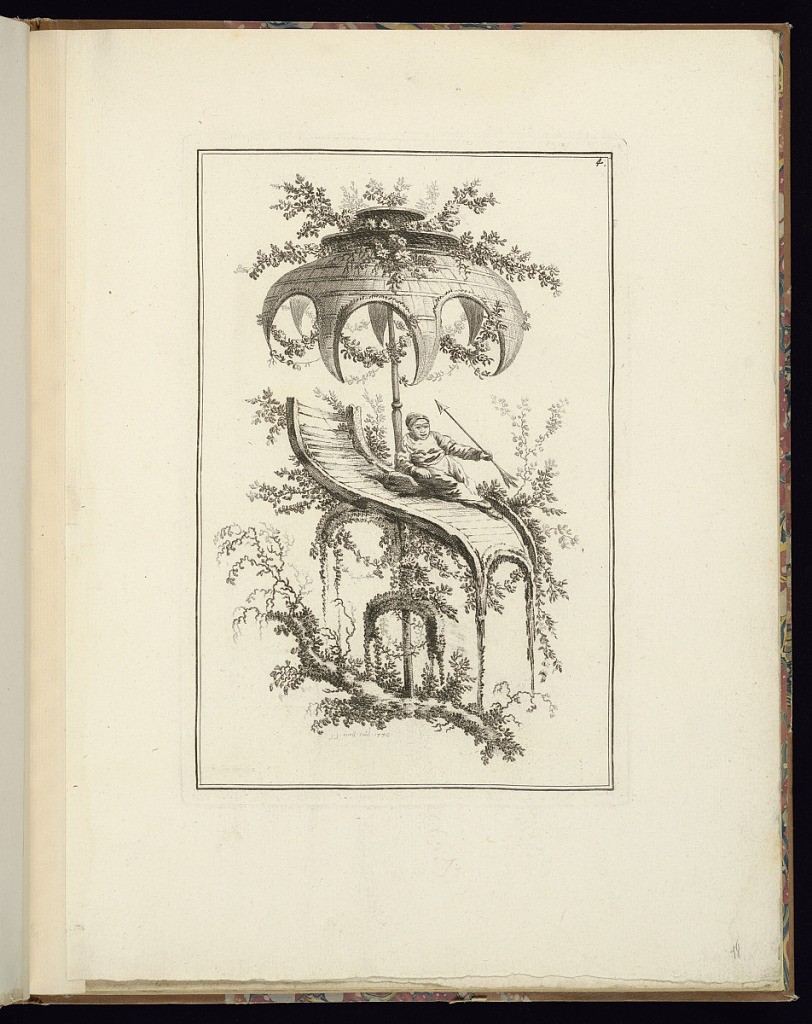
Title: Man with Arrow
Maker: Jean-Baptiste Pillement, French, 1728–1808
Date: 1773
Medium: Etching on laid paper
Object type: Print
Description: Plate from a series of chinoiserie prints depicting figures in landscapes with garden canopies in the form of large parasols. A man sits on an arched wooden platform holding a large arrow. A large canopy supported by a pole above with festoons of flowers and leaves hanging and branches foliage surrounding. The plate is numbered, signed, and dated.